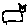
Label: cat